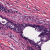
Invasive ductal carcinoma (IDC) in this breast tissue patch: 0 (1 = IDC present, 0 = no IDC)